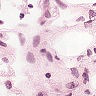
Metastatic tissue present: no